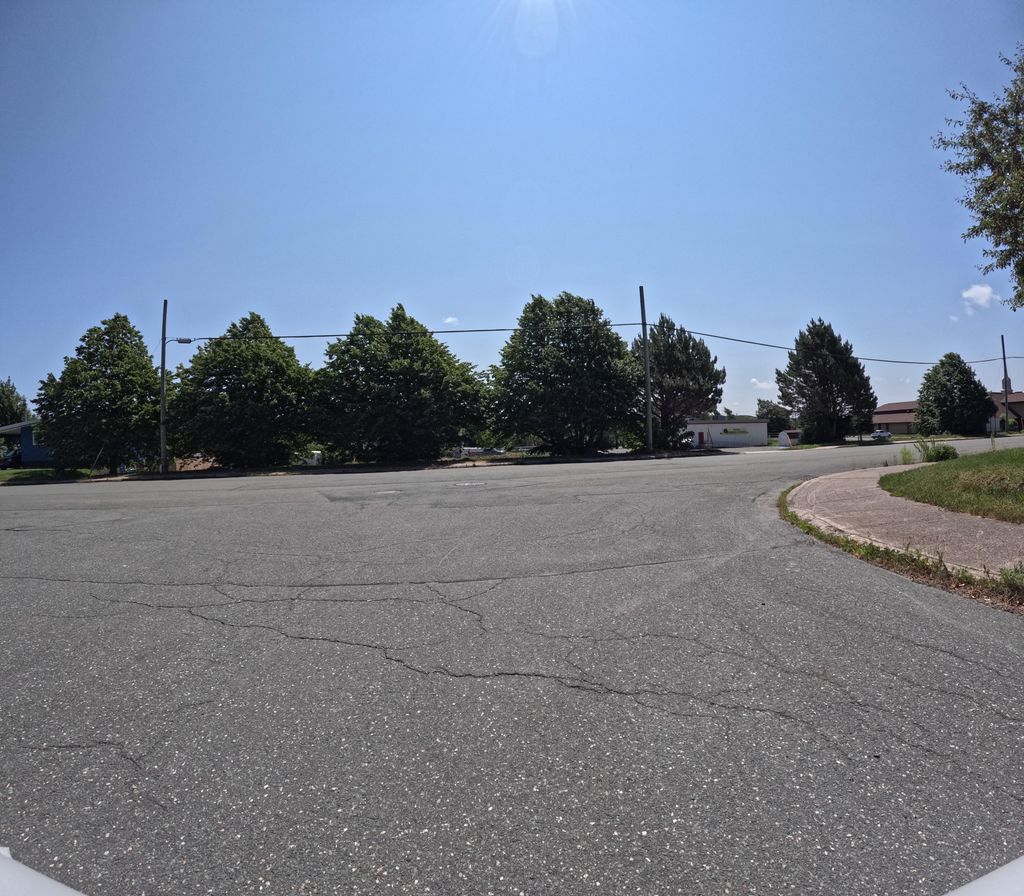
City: st_johns